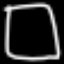
Label: square